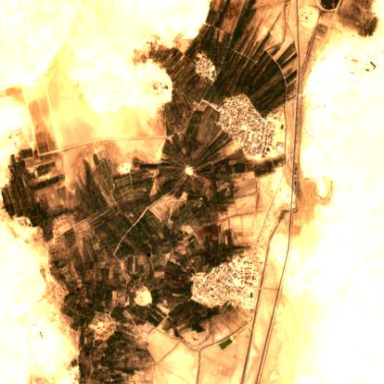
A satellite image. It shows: Beautiful orchard with date palms trees.